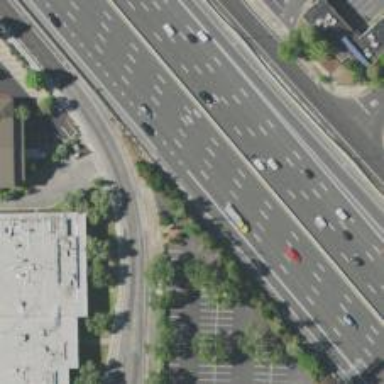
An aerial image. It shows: Motorway link.